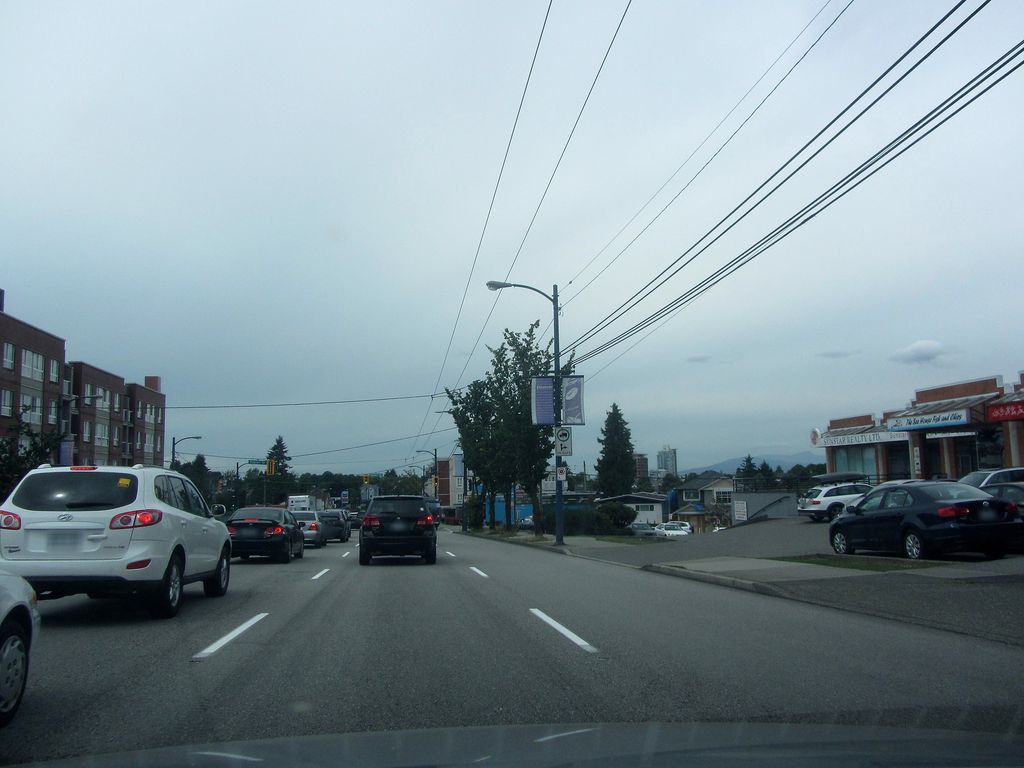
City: vancouver